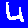
Digit: 4